Interaction volume radius: 5 \u00c5
Interaction volume height: 15 \u00c5
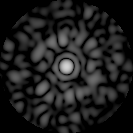
Disorder parameter: 0.8051